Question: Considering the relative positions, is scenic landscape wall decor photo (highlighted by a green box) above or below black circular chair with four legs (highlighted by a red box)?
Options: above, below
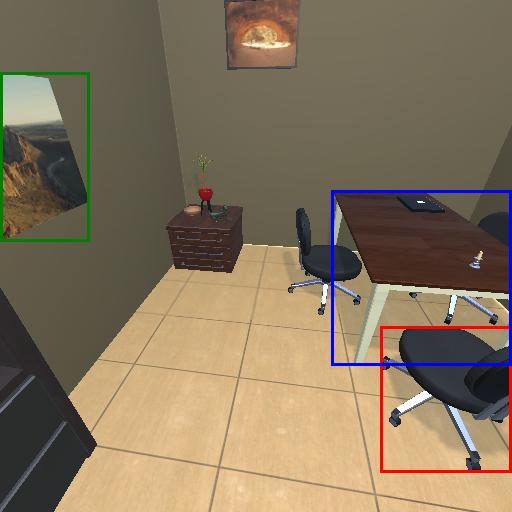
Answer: above